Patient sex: M
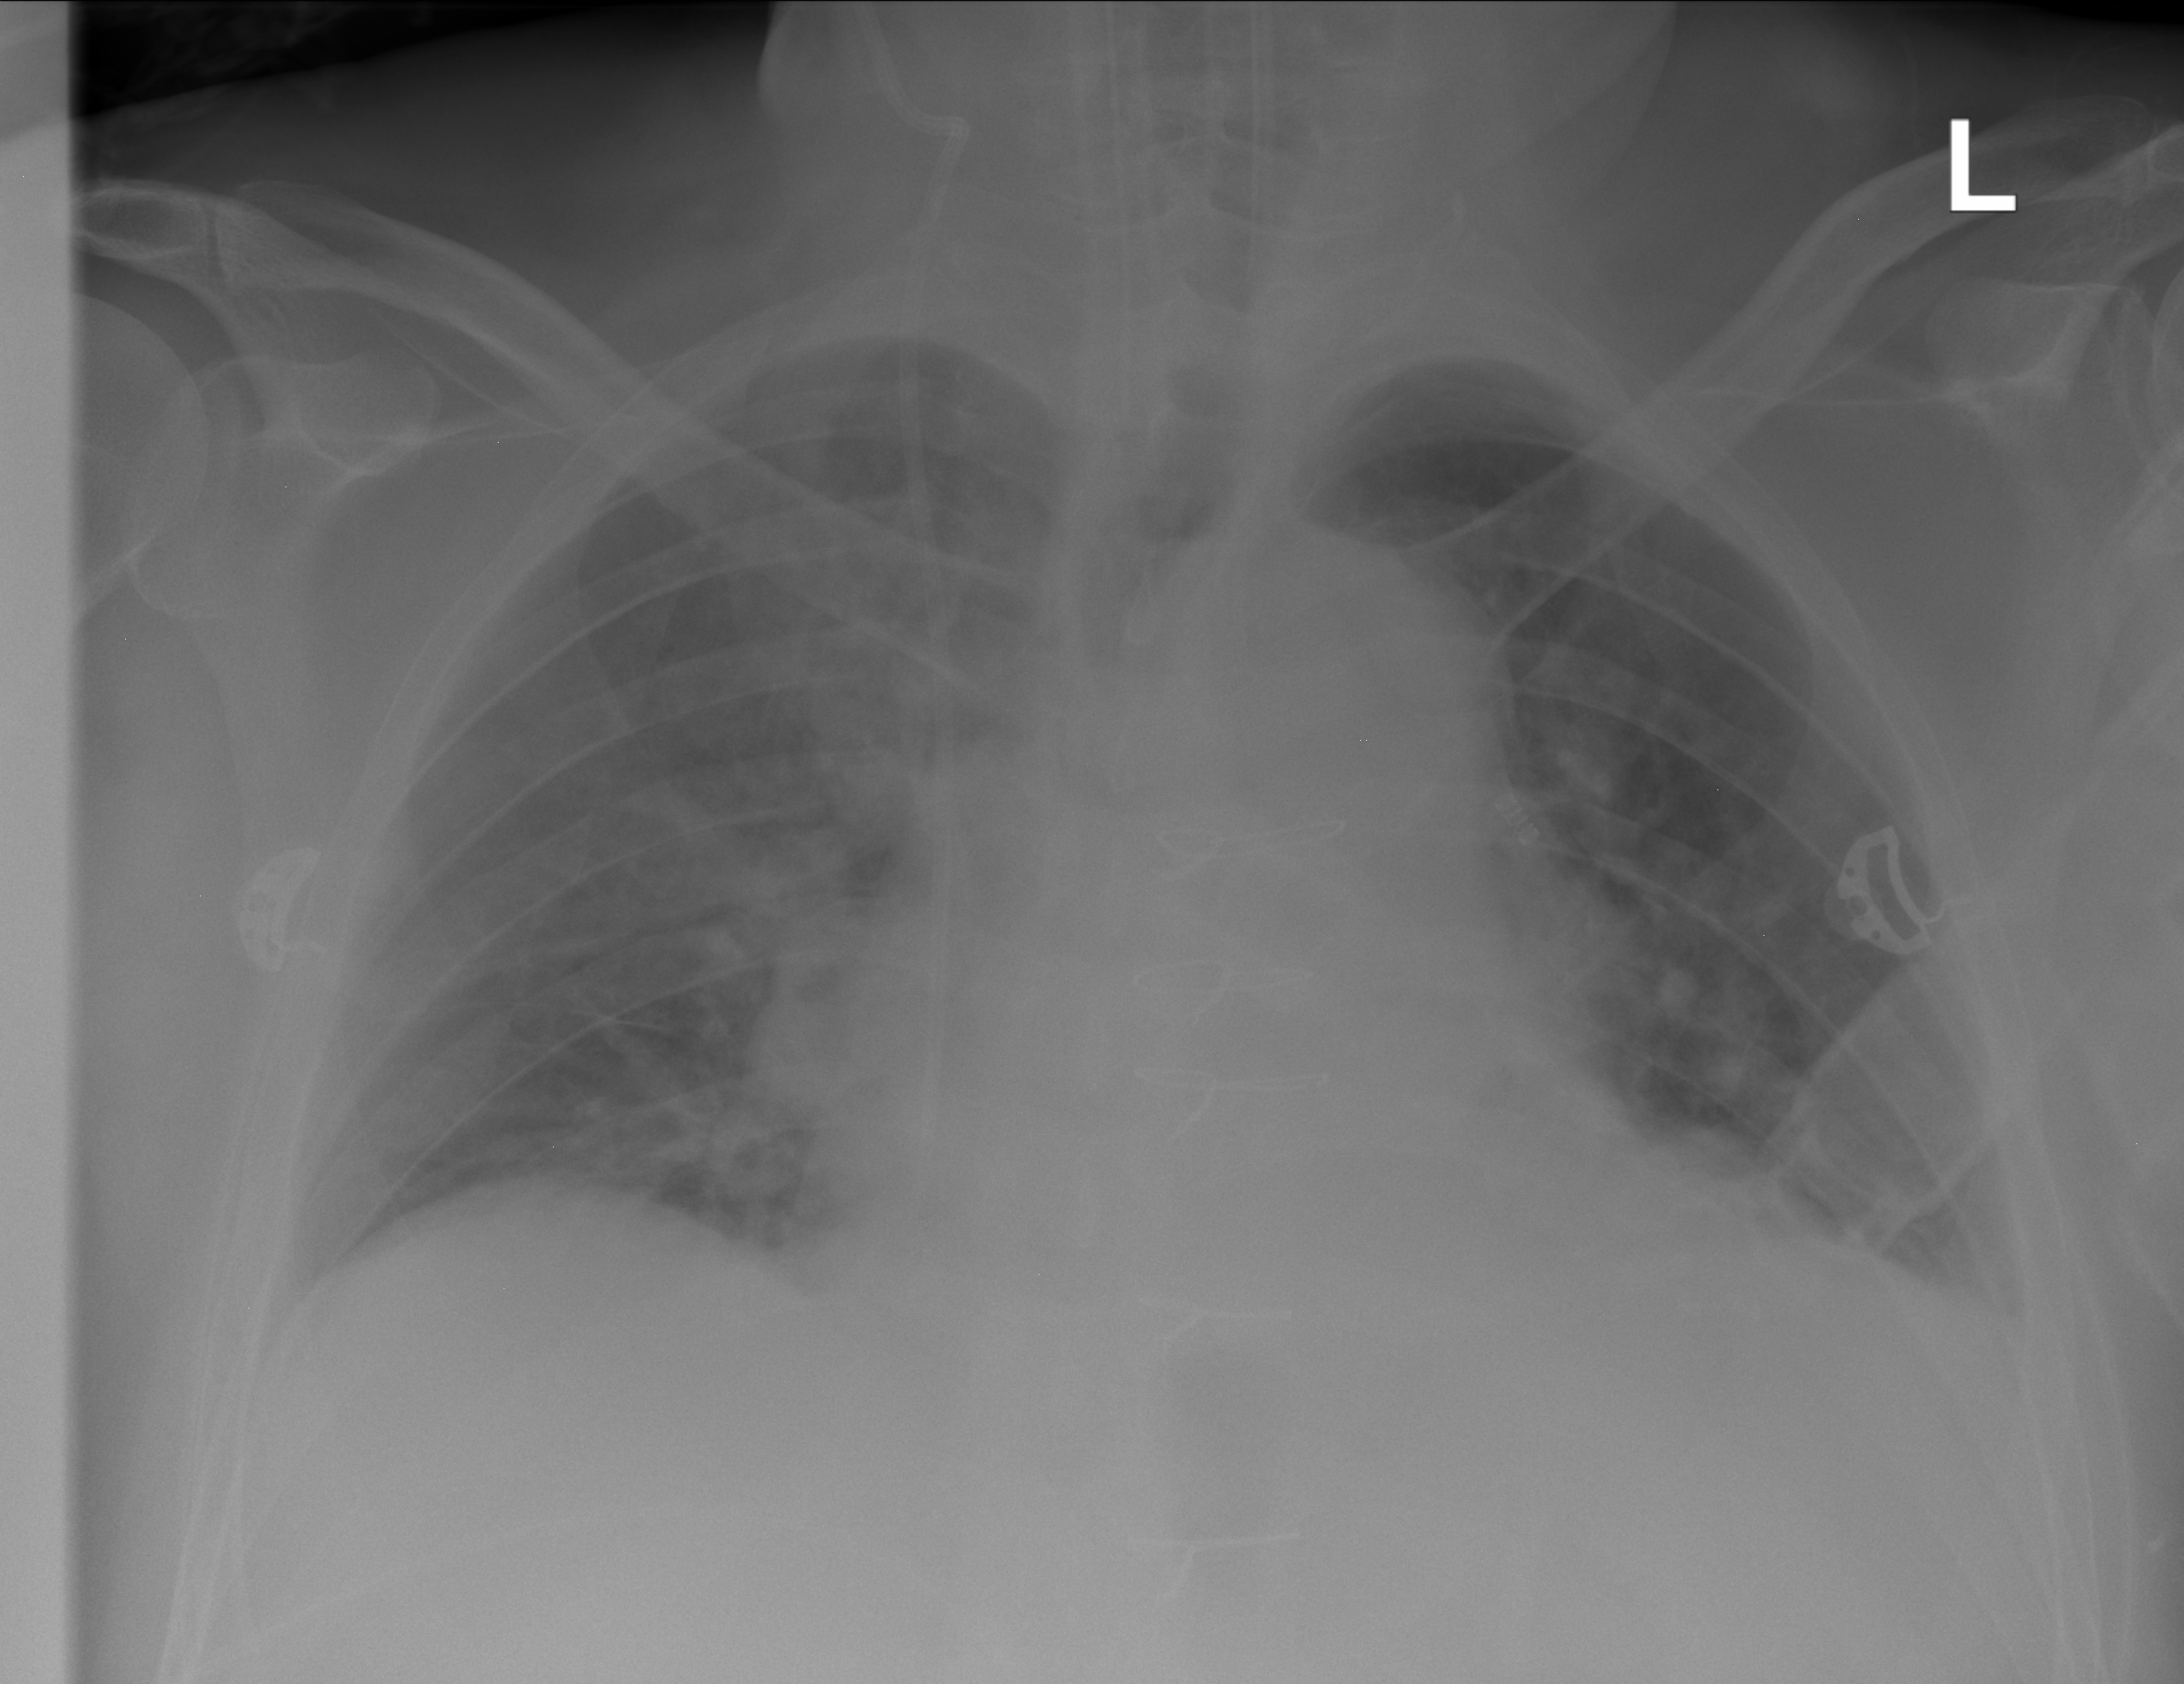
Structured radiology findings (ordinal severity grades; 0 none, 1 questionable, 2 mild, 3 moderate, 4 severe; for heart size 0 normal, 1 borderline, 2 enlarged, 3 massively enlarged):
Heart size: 2
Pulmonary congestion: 2
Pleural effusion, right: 0
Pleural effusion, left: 0
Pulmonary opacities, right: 0
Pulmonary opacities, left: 0
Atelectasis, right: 0
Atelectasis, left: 0